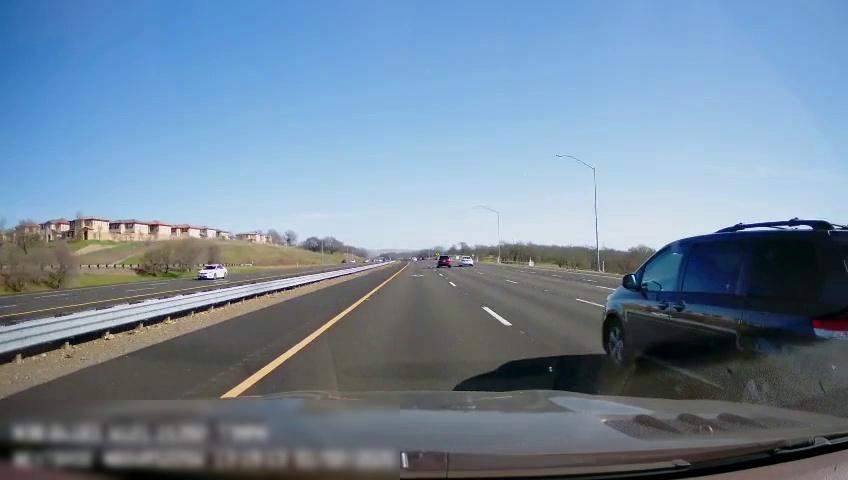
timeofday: Day
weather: Sunny
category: Drivable Space
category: Drivable Space
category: Vehicles | Car
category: Vehicles | SUV
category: Vehicles | Car
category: Vehicles | Car
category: Lanes | Opposite Lane
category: Lanes | Opposite Lane
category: Lanes | Opposite Lane
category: Lanes | Current Lane
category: Lanes | Current Lane
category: Lanes | Alternate Lane
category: Lanes | Alternate Lane
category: Lanes | Alternate Lane
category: Lanes | Alternate Lane